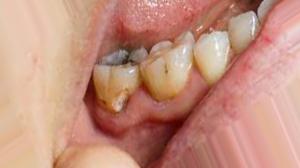
Condition: Caries